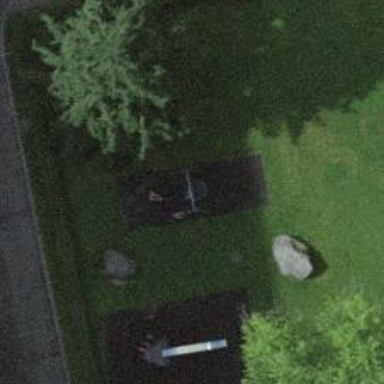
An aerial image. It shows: Playground with basket swing.